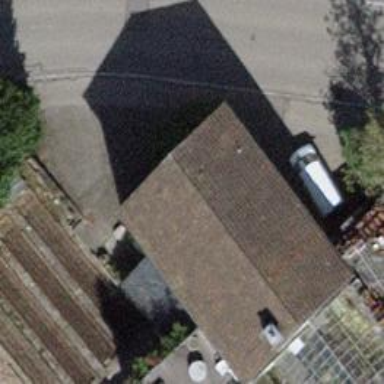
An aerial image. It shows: Garden center shop.